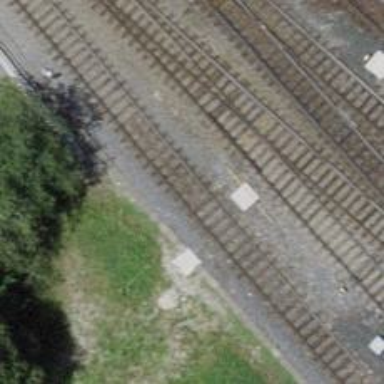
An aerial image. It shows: Rail yard with electrified rails and single track.